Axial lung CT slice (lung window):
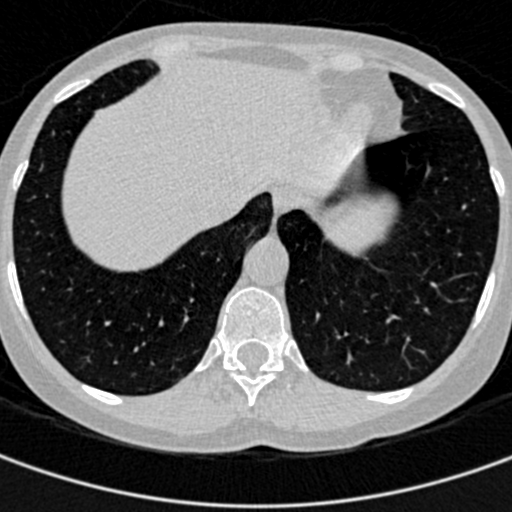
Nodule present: no